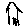
Label: house